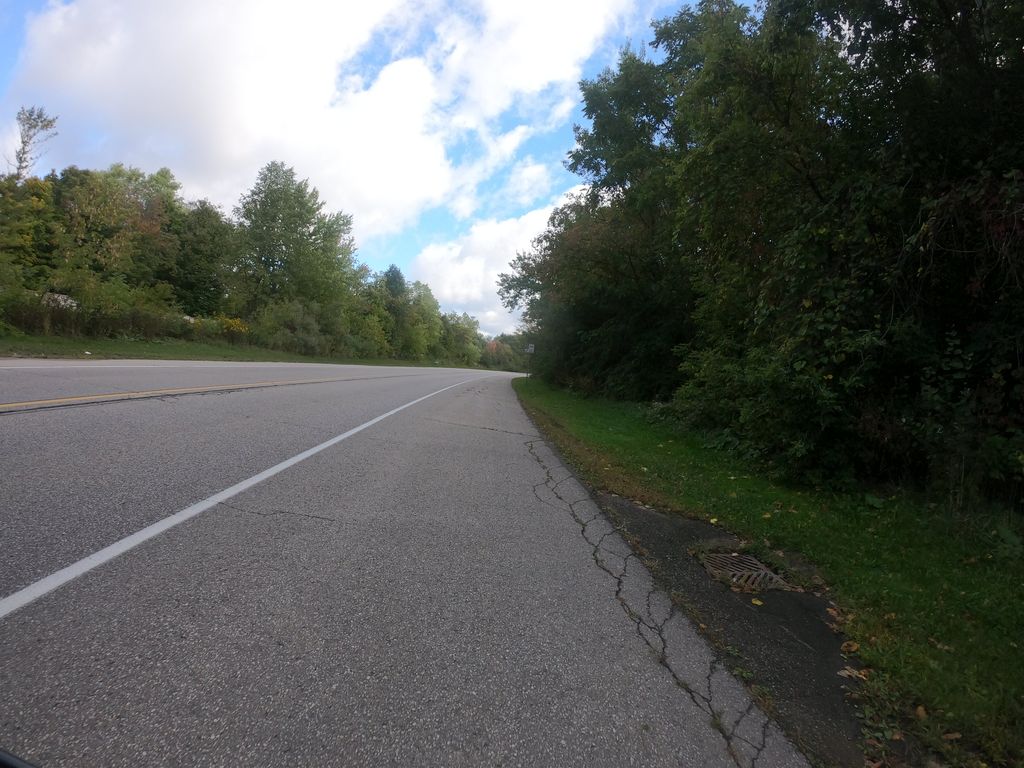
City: kitchener-waterloo